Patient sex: F
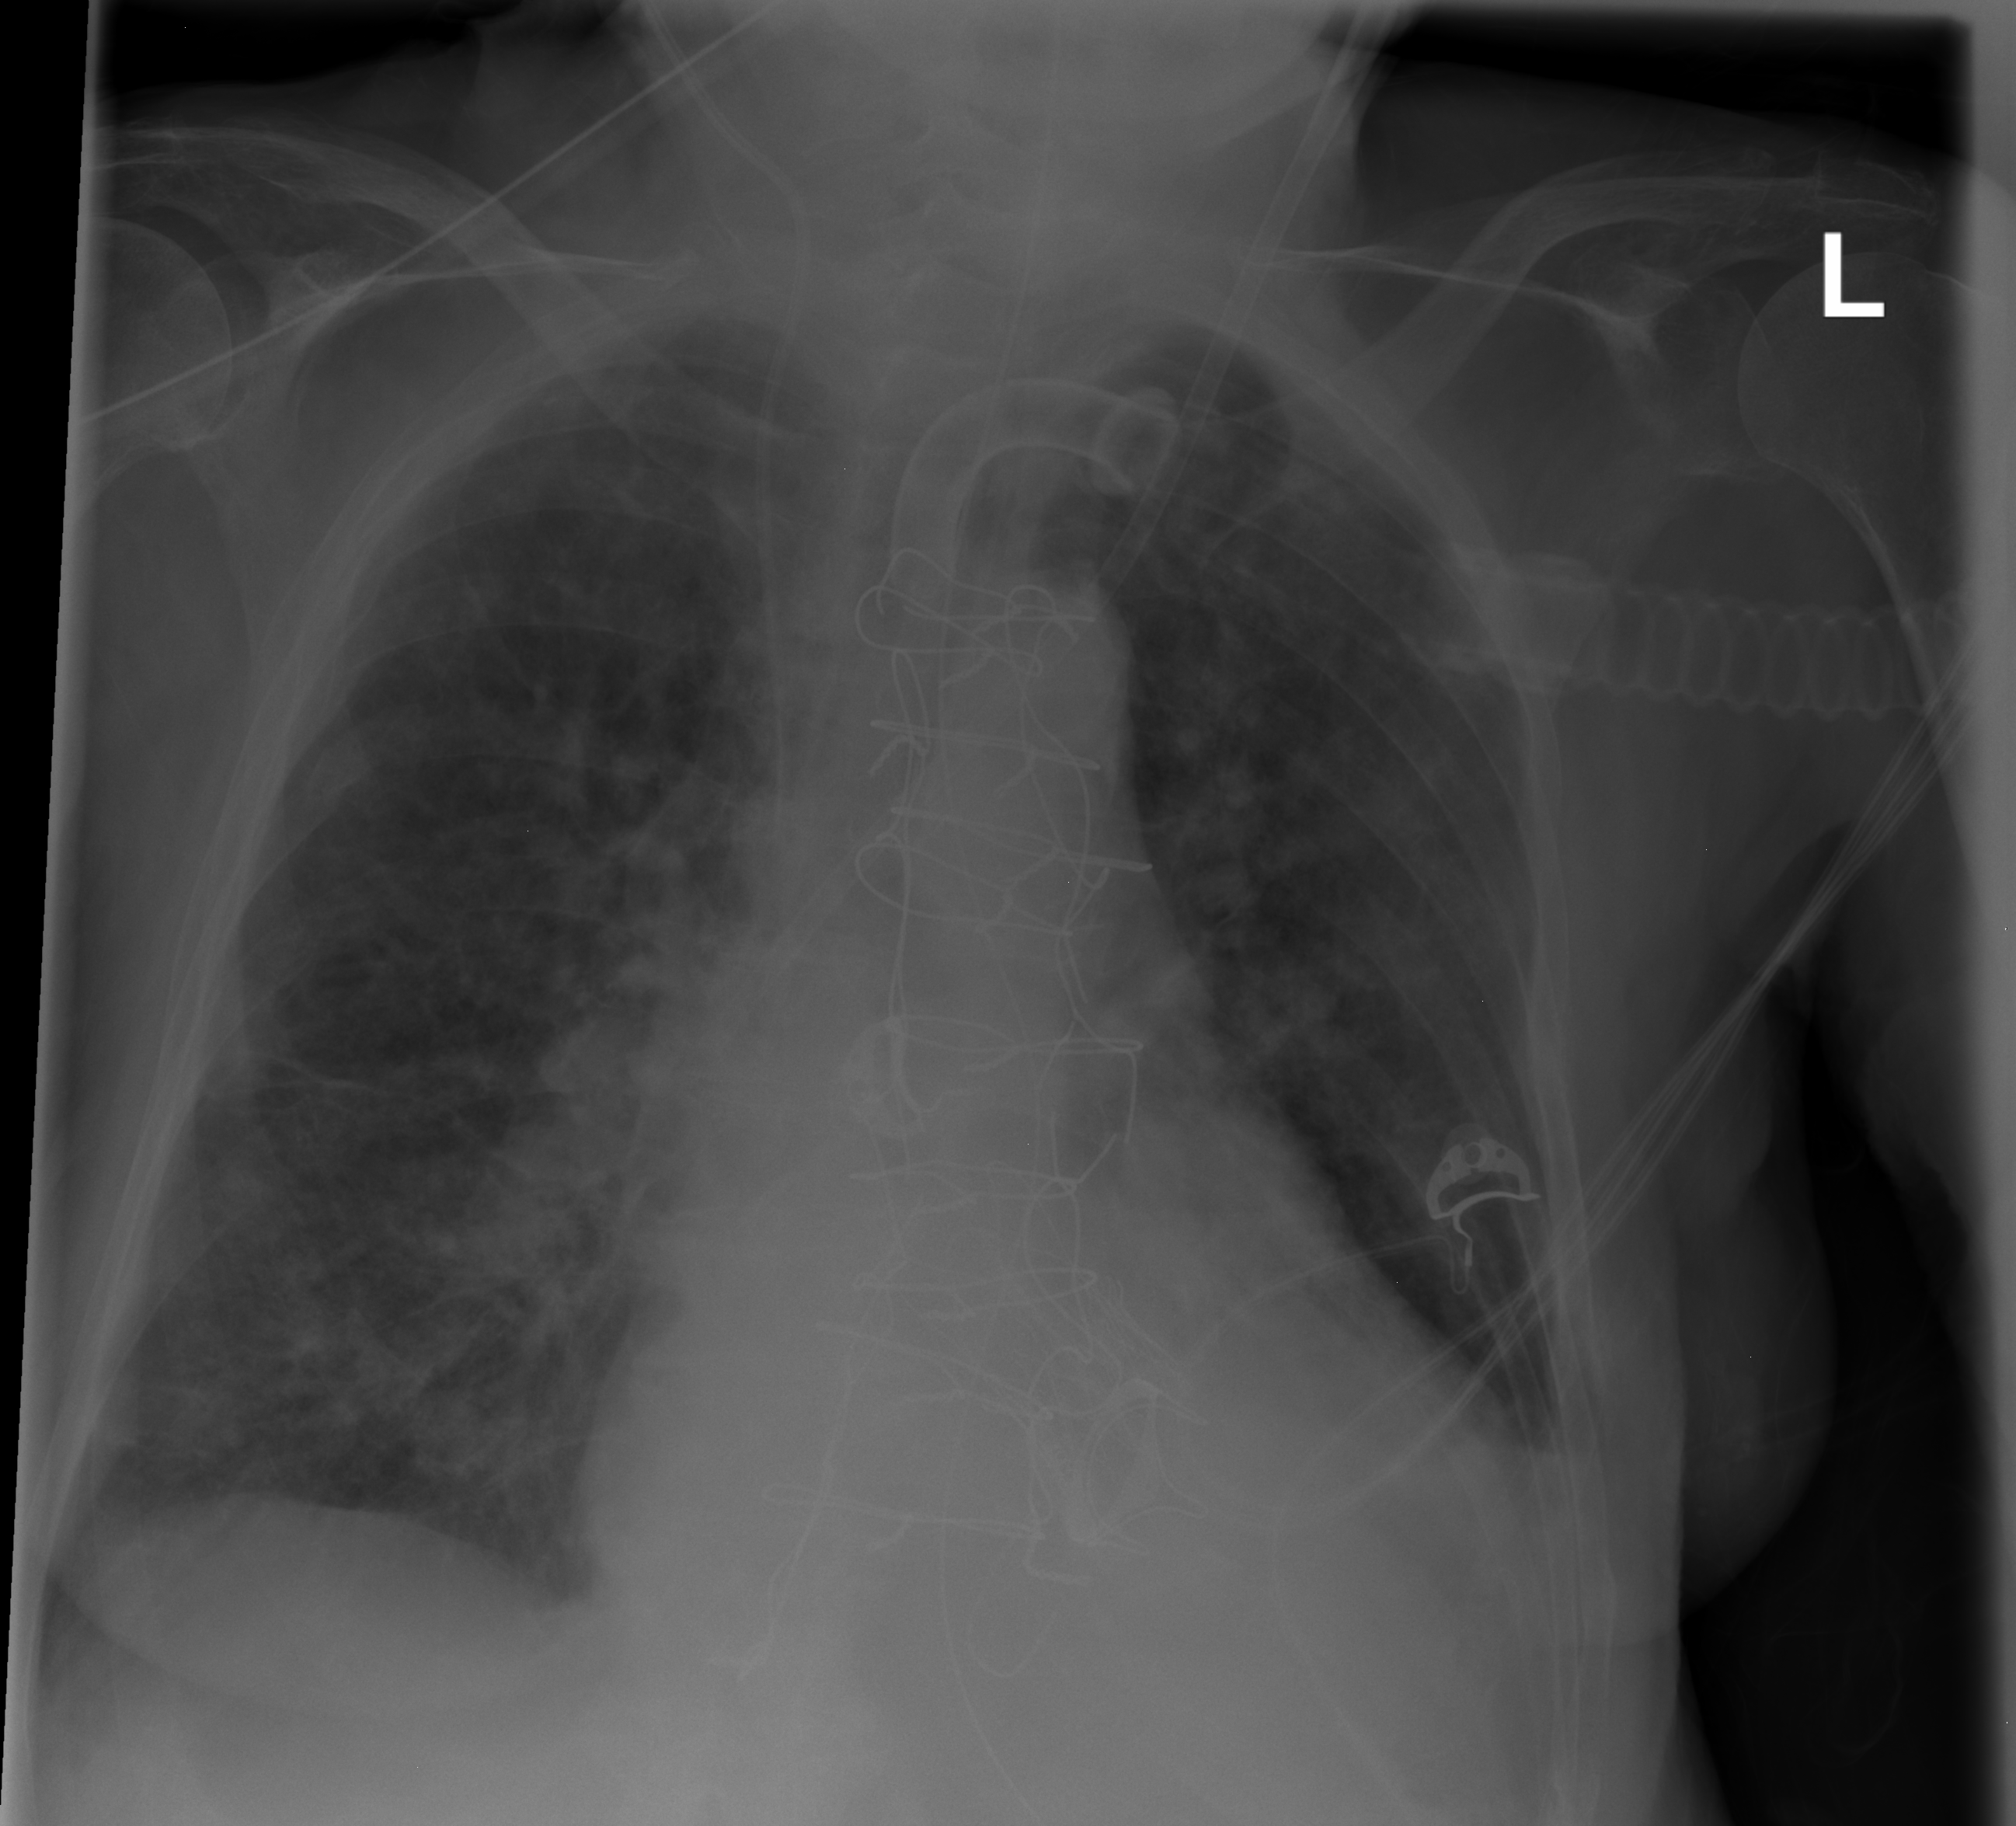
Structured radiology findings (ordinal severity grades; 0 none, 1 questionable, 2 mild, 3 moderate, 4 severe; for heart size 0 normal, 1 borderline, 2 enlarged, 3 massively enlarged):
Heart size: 2
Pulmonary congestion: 2
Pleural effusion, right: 0
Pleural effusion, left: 0
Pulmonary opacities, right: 0
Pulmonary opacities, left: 0
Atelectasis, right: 0
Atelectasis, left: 2